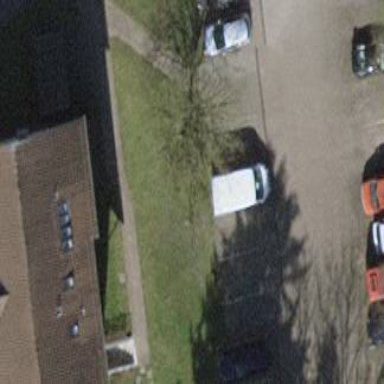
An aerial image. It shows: Parking area with surface.